Question: I started a new project with iOS 6 ARC and Storyboards
I made a very simple app that has a Tabbar and 2 views

so now I created a TestViewController file with is extending UITabBarController and I put the custom class in the storyboard.
now the issue is that I am trying to implement some delegate methods like
'''
- (BOOL) tabBarController:(UITabBarController *)tabBarController shouldSelectViewController:(UIViewController *)viewController;
'''
But it never calls it. Can anyone help?
I noticed too that if I put that code in the first view controller it works fine. It seems like the first view controller overwrites the TabBarController before. I am very confused.
for more testing I added in the TestViewController.m some logging:
'''
- (void)viewDidLoad {
[super viewDidLoad];
// Do any additional setup after loading the view.
NSLog(@"%@",self.tabBarController.viewControllers);
}
'''
and the view controllers are null.
I even tried doing 'self.tabBarController.delegate = self;'
But still no solution.
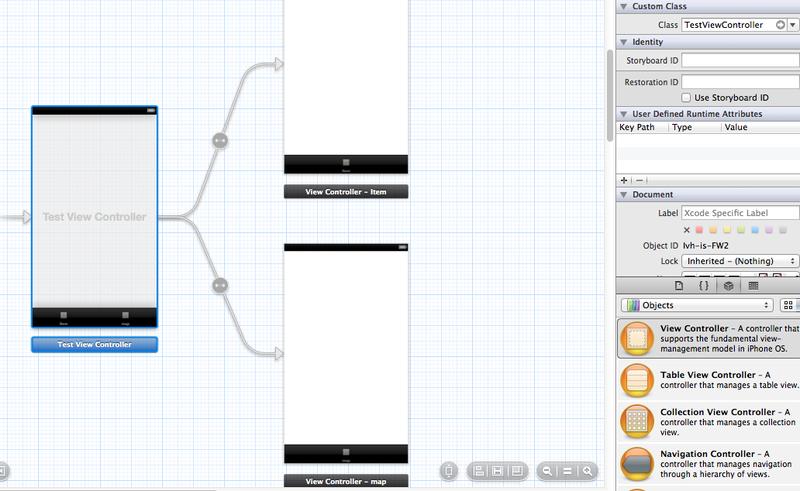
Answer: TestViewController is your tab bar controller, so your log should just be self.viewControllers, not self.tabBarController.viewControllers. You shouldn't need to add the property viewControllers either, since your subclass inherits that property from UITabBarController. The reason your delegate message is not called is because of the same problem. You should set the delegate with (in TestViewController):
'''
self.delegate = self;
'''
This is assuming that you want TestViewController to be the delegate, it wasn't clear to me if that's what you wanted.